Question: I have an Azure ASP.Net web role running my web UI. I have an MvC4 REST API running in a separate web role in the same Azure instance. Azure puts the web UI on port 80 and the API on port 8080. So when I want to send an AJAX request from a web page to the REST API, I need to munge the URL to change the port to connect to the REST API instead of the web UI web role.
I have this JavaScript in my page:
'''
function getWebAPIURL(criteria) {
// The generated code had this:
// var uri = 'api/values';
// But that only works if the API is running in the same Azure web role as the UI,
// which it isn't - it's running in the same domain but on port 8080. So we have
// to munge the URL a bit to get the correct URL for the RESTful API
var strWebAPIURL = window.location.protocol + '://' +
window.location.hostname + ':8080' +
'/api/values';
// If provided,critiera is appended in REST style, e.g api/values/5
if (criteria != undefined && criteria != null && criteria != '') {
strWebAPIURL = strWebAPIURL + '/' + criteria;
}
// console.log(strWebAPIURL);
return strWebAPIURL;
}
$(document).ready(function () {
// Send an AJAX request
$.getJSON(getWebAPIURL())
.done(function (data) {
// On success, 'data' contains a list of files.
$('#File').text(formatReturnedItems(data));
});
});
'''
When I stop in the debugger, I see that the URL returned from getWebAPIURL is (correctly, I believe)
'''
http://xxxx.cloudapp.net:8080/api/values
'''
But I get back a 404 error from the getJSON call. When I look at Fiddler, I see that the URL is apparently going to

i.e. it's continuing to use the as the base and taking my xxxx.cloudapp.net:8080 as a sub-part of the URL. I believe this has something to do with the prevention against cross-domain calls.
But this seems like a very common case - I have a web UI and an API layer that is REST. It doesn't seem like I'm trying to do something really bizarre here that should be hard - so I have the feeling I'm just doing something simple wrong.
Hoe do others do this?
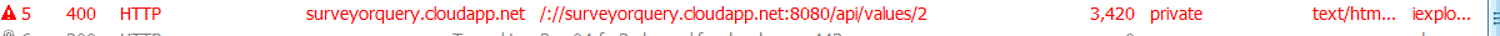
Answer: 'window.location.protocol' will return the protocol with a trailing colon (<URL>. Therefore there isn't any need to include it in your JavaScript.
'''
var strWebAPIURL = window.location.protocol + '//' +
window.location.hostname + ':8080' +
'/api/values';
'''
The above code will create a valid URL so that the jQuery '$.getJSON()' function doesn't feel the need to change it.